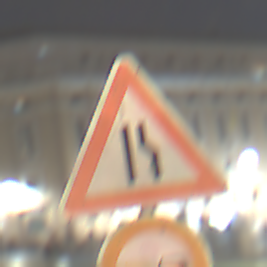
Verkehrszeichen: EinseitigVerengteFahrbahnRechts
Zusatzzeichen unten: Ueberholverbot
Umgebung: Outdoor, Urban
Tageszeit: Night
Wetter: PartlyCloudy
Licht: Artificial
Jahreszeit: NotSpecified
Kontrast: HighContrast